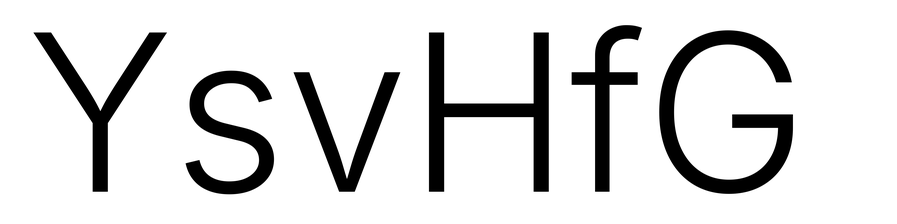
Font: Inter_Light